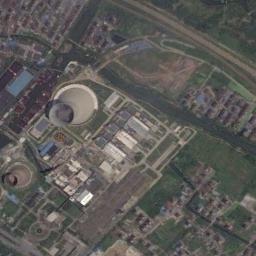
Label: thermal_power_station